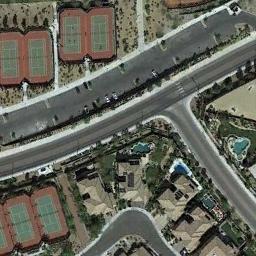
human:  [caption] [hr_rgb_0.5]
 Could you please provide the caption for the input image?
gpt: Many buildings of different shapes are beside the tennis courts .

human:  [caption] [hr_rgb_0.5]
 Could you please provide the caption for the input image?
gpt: A row of trees is planted between the tennis court and the road .

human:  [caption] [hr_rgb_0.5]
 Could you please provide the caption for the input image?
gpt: Tennis court on bare land next to residential area and parking lot .

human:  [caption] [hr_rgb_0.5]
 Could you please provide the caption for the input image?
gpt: The tennis court is on the bare land next to some buildings .

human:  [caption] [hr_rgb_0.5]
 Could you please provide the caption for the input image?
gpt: There are some buildings near the tennis courts .